Question: I have a json object and I want to loop through the items in the object and display their data. when I do a console log of the json object I get the following in the console:

My question is, how do I loop through this data and expose the 'name' 'songId' and 'upvote'?
I've tried the following
'''
var json = JSON.parse(jsonObject);
console.log(json);
$.each(json, function (key, value) {
console.log(value);
// console.log(value.name[key]);
});
'''
Any help or suggestions would be great!
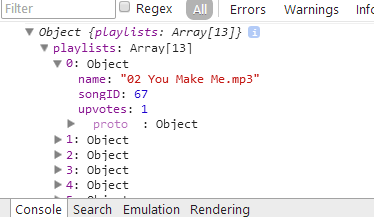
Answer: From the screenshot it looks like what you want to iterate is 'json.playlists' not 'json'
'''
var json = JSON.parse(jsonObject);
console.log(json.playlists);
$.each(json.playlists, function (key, value) {
console.log(value.songID);
console.log(value.name);
});
'''